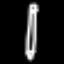
Label: pencil